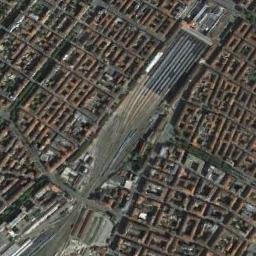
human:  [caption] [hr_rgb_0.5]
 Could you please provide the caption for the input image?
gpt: The railway station with lots of railways is surrounded by a residential area and some trains are on the railways .

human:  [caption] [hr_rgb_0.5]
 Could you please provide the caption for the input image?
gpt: The railway station is next to some buildings .

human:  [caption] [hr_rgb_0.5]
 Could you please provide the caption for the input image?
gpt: A well-equipped railway station in a crowded city .

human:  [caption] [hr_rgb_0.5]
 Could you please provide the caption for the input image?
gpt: There are many buildings of different shapes beside the railway station .

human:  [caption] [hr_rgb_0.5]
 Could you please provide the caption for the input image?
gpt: There are many brown buildings around the railway station .